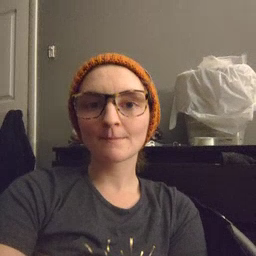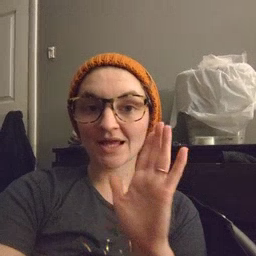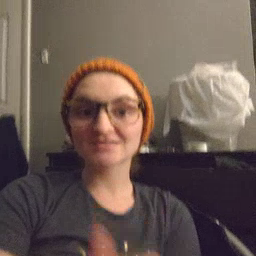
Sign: bye